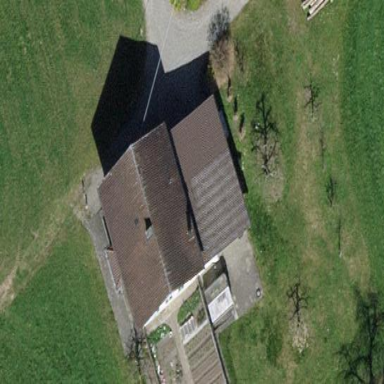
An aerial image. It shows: Simple house.